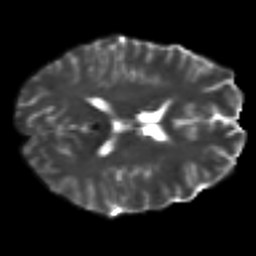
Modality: T2w
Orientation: axial
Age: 25
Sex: female
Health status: healthy
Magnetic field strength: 3 T
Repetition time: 8.4 s
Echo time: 0.0926 s